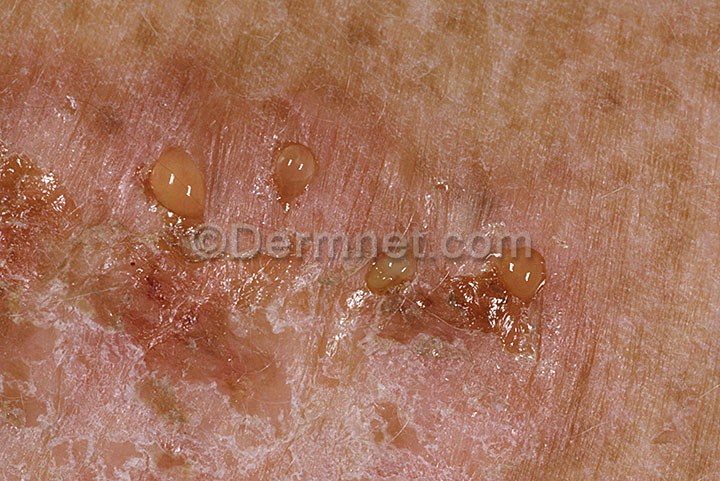
Disease: Bullous Disease Photos